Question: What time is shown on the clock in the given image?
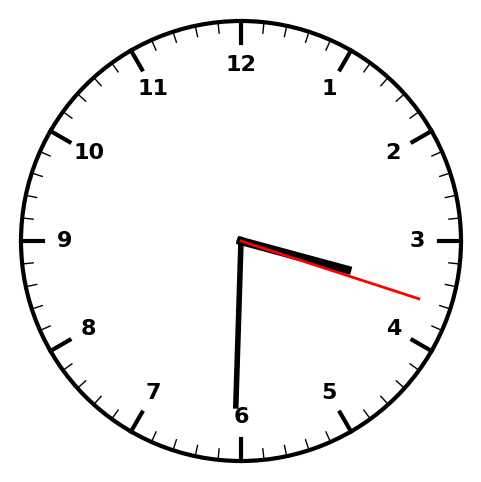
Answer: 03:30:18